Field crop: maize
Growth stage: 2
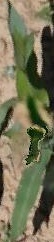
Species: maize